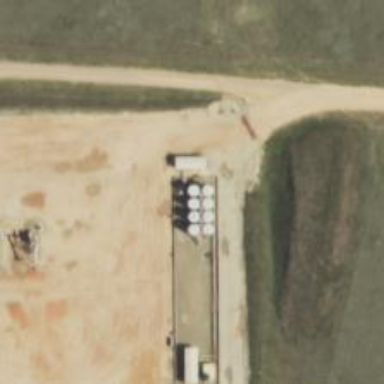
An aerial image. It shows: Storage tank that is man-made.